Current action and preconditions to check: trajectory_clear

Your task: For each precondition in the list above, predict whether it will hold at this action.

Consider the current scene as observed from the mobile robot's camera, and analyze the predicted future states of all dynamic agents (e.g., people, animals, vehicles, or any moving entities) within the NEXT SECOND.

IMPORTANT: Only answer "very likely" if you are absolutely certain—based on strong, clear evidence—that a dynamic agent will violate the precondition in the predicted future state. Do NOT answer "very likely" for unlikely, ambiguous, or low-probability risks.

Ask yourself for each precondition: Is there a high probability, with clear and convincing evidence, that the predicted future states of any dynamic agent will interfere with the predicted future state of the currently executing action within the NEXT SECOND, causing that precondition to fail?

Assess the risk level based on these predictions. Use "likely" or "very likely" if motions create a clear risk of interference.

Use "neutral" or "improbable" if agents are nearby but their predicted paths are clearly diverging or non-conflicting.

Failure Risk Categories: "very improbable", "improbable", "neutral", "likely", "very likely"

Answer Format: Output ONLY the probability_of_failure value from these categories: "very improbable", "improbable", "neutral", "likely", "very likely"

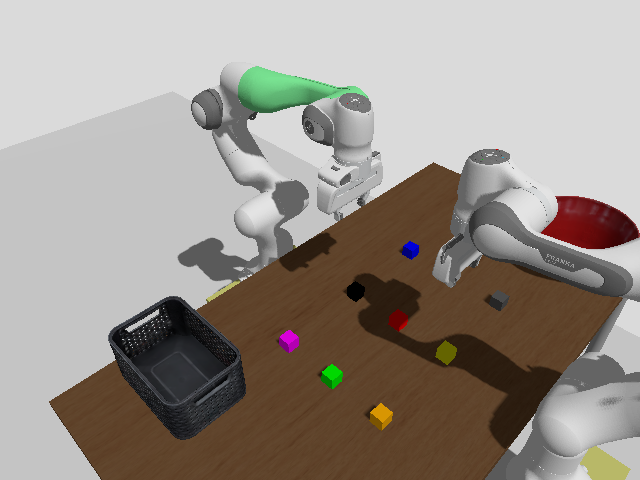

Answer: improbable